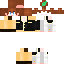
A female human skin with medium skin, wearing brown long hair dressed in a blue hoodie and brown pants, featuring a closed mouth.